Question: Find the minimum number of moves required to get from the Tower of Hanoi state described in the figure to the completed state
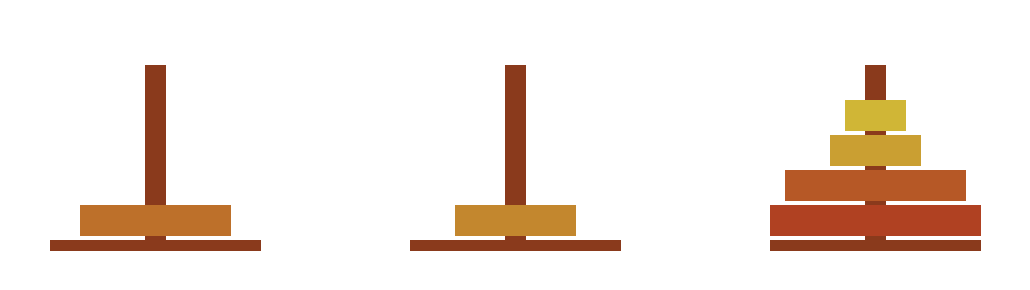
Answer: 11